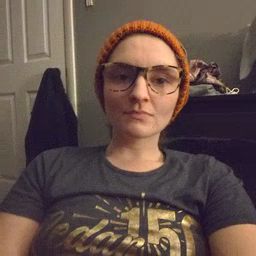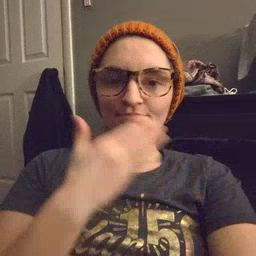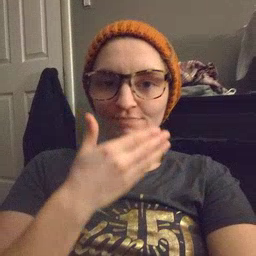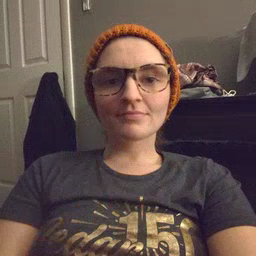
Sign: napkin